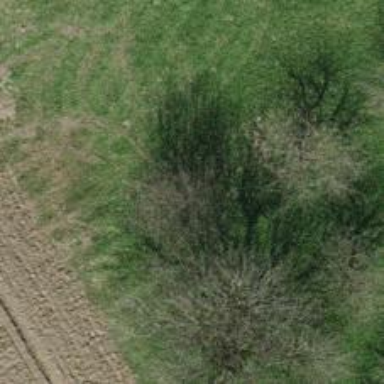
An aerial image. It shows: Single tag "natural: tree."